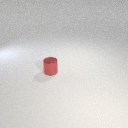
small red metal cylinder